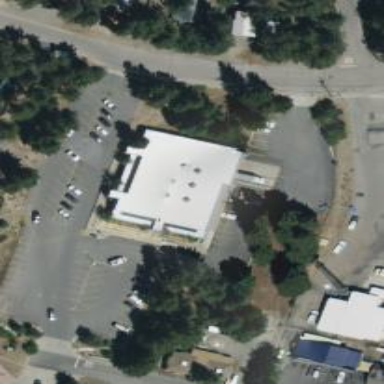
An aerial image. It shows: Post office.